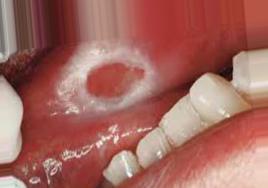
Condition: Mouth Ulcer